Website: lowes
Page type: cart
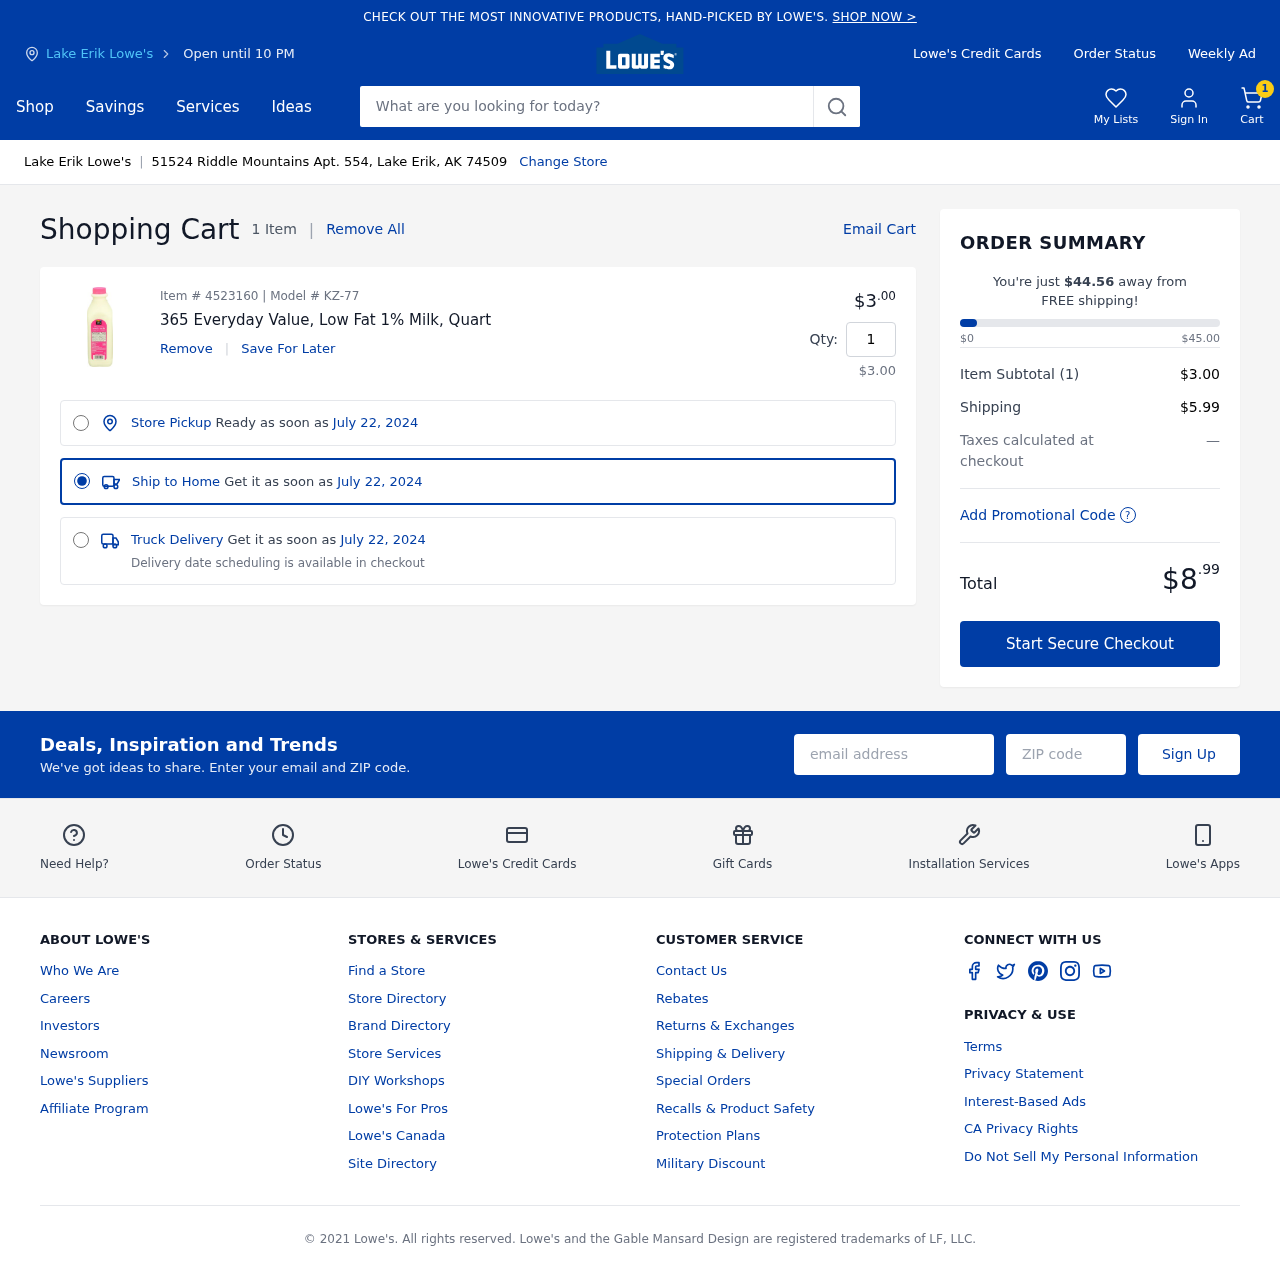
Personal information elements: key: PII_CITY
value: Lake Erik Lowe's
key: PII_EMAIL
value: courtney.chandler@yahoo.com
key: PII_POSTCODE
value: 74509
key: PII_STREET
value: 51524 Riddle Mountains Apt. 554
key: PII_CITY_STATE_ZIP
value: Lake Erik, AK 74509
Product elements: key: PRODUCT1_NAME
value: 365 Everyday Value, Low Fat 1% Milk, Quart
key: PRODUCT1_PRICE
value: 3
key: PRODUCT1_QUANTITY
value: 1
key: PRODUCT1_SUBTOTAL
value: $3.00
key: PRODUCT_ITEM_NUMBER
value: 4523160
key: PRODUCT_MODEL_NUMBER
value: KZ-77
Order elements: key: ORDER_NUM_ITEMS
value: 1
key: ORDER_NUM_ITEMS
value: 1 Item
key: ORDER_DELIVERY_DATE
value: July 22, 2024
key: ORDER_SUBTOTAL
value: $3.00
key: ORDER_SHIPPING_COST
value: $5.99
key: ORDER_TOTAL
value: $8.99
Search elements: key: HEADER_SEARCH
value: What are you looking for today?